Question: While similar questions have been posted before, but none actually suited my Case where Orthographic Camera is also involved, so culling logic would be different.
So, in my scene I have a orthographic camera and I want to display 3D text, after following the steps as per the official documentation : <URL>
My text is still blurred, while the one shown in the example seems perfect.

Is it only supported for selected font types?
Are there any more references to fixing this problem?
Looking for all the help I can get to get this text displaying correctly.
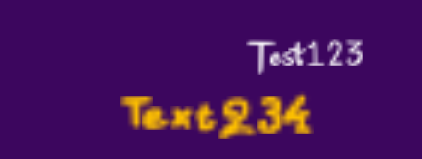
Answer: A blur text is usually caused by a too high scale of the '3DText' 'GameObject'.
Try to of your 'GameObject' and instead.